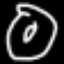
Label: donut